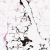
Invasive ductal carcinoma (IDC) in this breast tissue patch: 0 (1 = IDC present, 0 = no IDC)